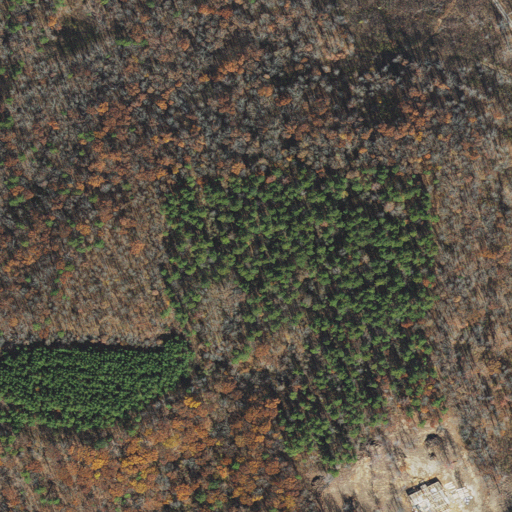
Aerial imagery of mountain in Arkansas named Crowell Mountain containing deciduous forest, evergreen forest, mixed forest, and shrub